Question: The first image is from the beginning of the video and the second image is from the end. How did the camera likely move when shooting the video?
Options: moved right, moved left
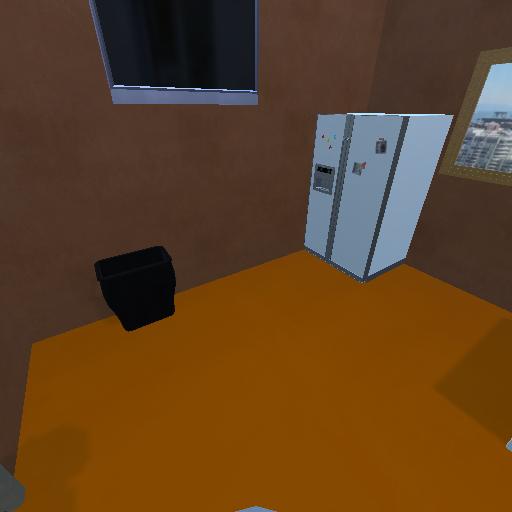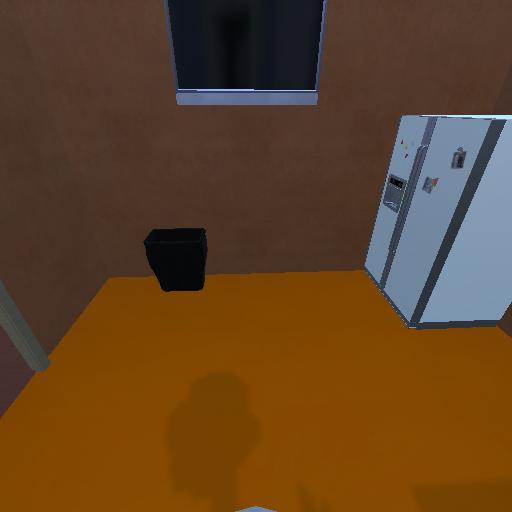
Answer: moved right